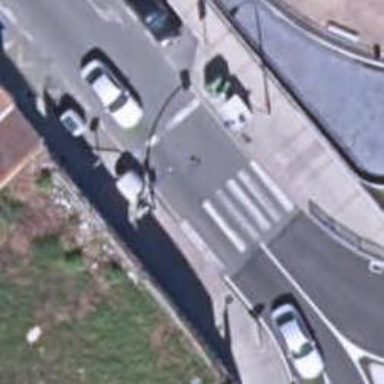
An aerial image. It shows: Crossing equipped with traffic signals. It is zebra crossing.